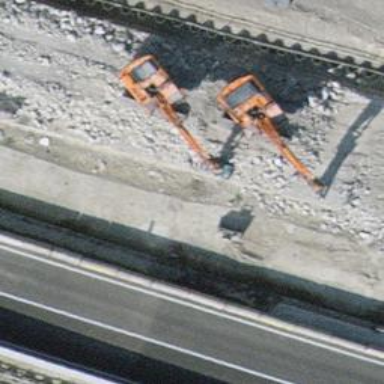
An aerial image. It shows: Asphalt road at the secondary link level.